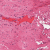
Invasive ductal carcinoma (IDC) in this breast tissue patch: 0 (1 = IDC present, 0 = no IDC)